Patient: sex F, age 49
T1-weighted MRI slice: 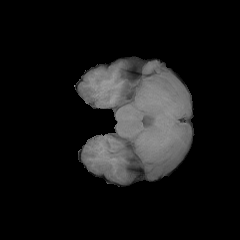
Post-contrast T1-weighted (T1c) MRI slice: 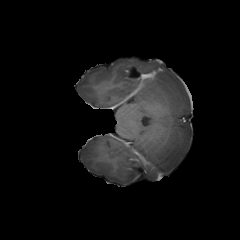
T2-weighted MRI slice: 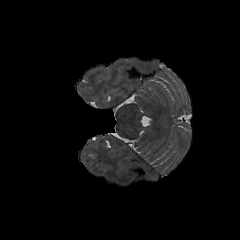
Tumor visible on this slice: no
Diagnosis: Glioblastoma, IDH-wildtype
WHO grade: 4